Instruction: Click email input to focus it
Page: traveler
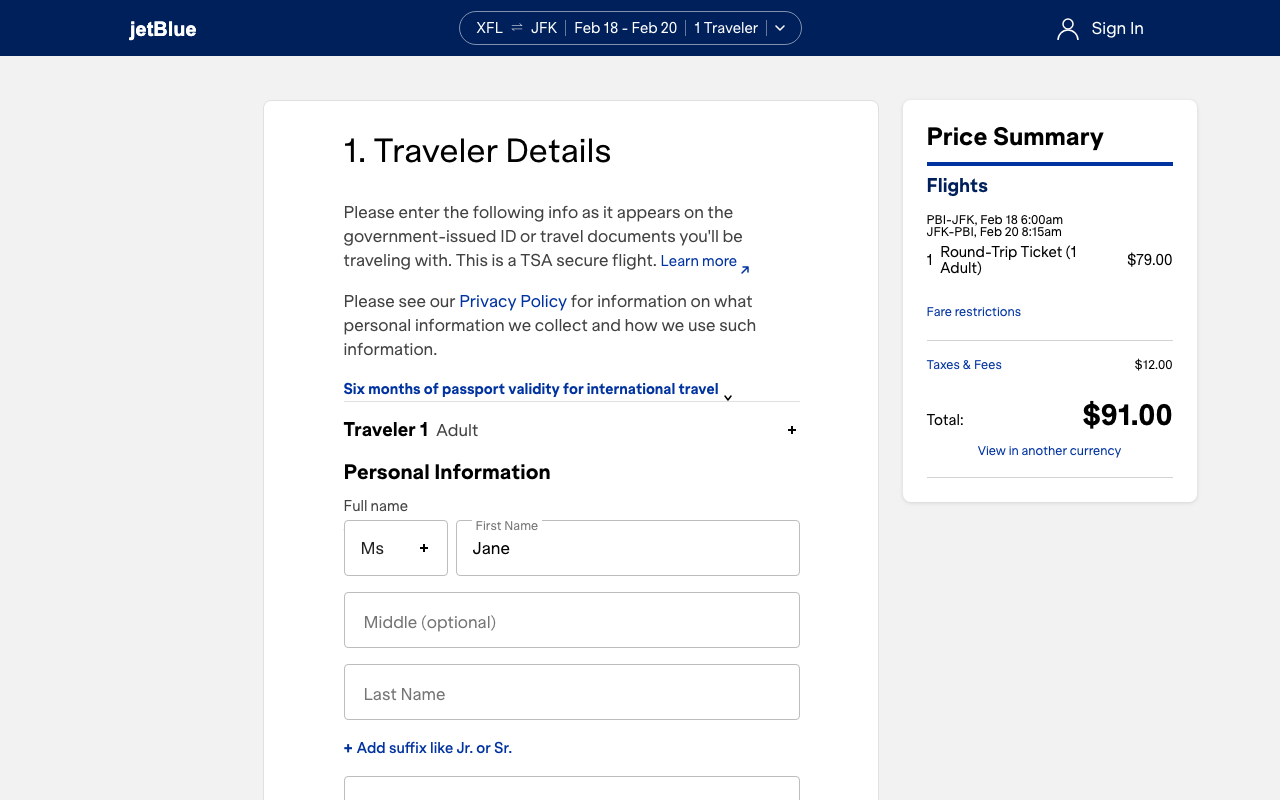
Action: click